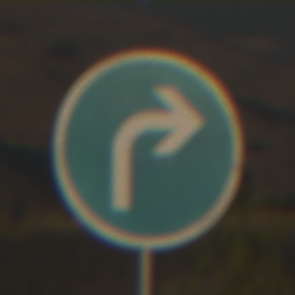
Verkehrszeichen: VorgeschriebeneFahrtrichtungRechts
Umgebung: Outdoor, Nature
Tageszeit: SunriseSunset
Wetter: Clear
Licht: Natural
Jahreszeit: NotSpecified
Kontrast: HighContrast